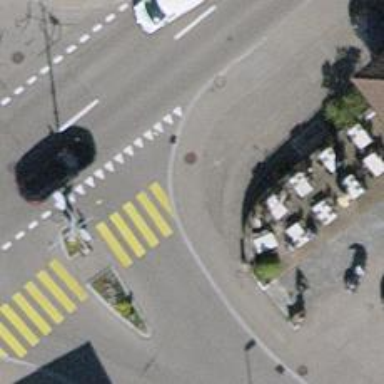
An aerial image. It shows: Kerb serving as barrier.